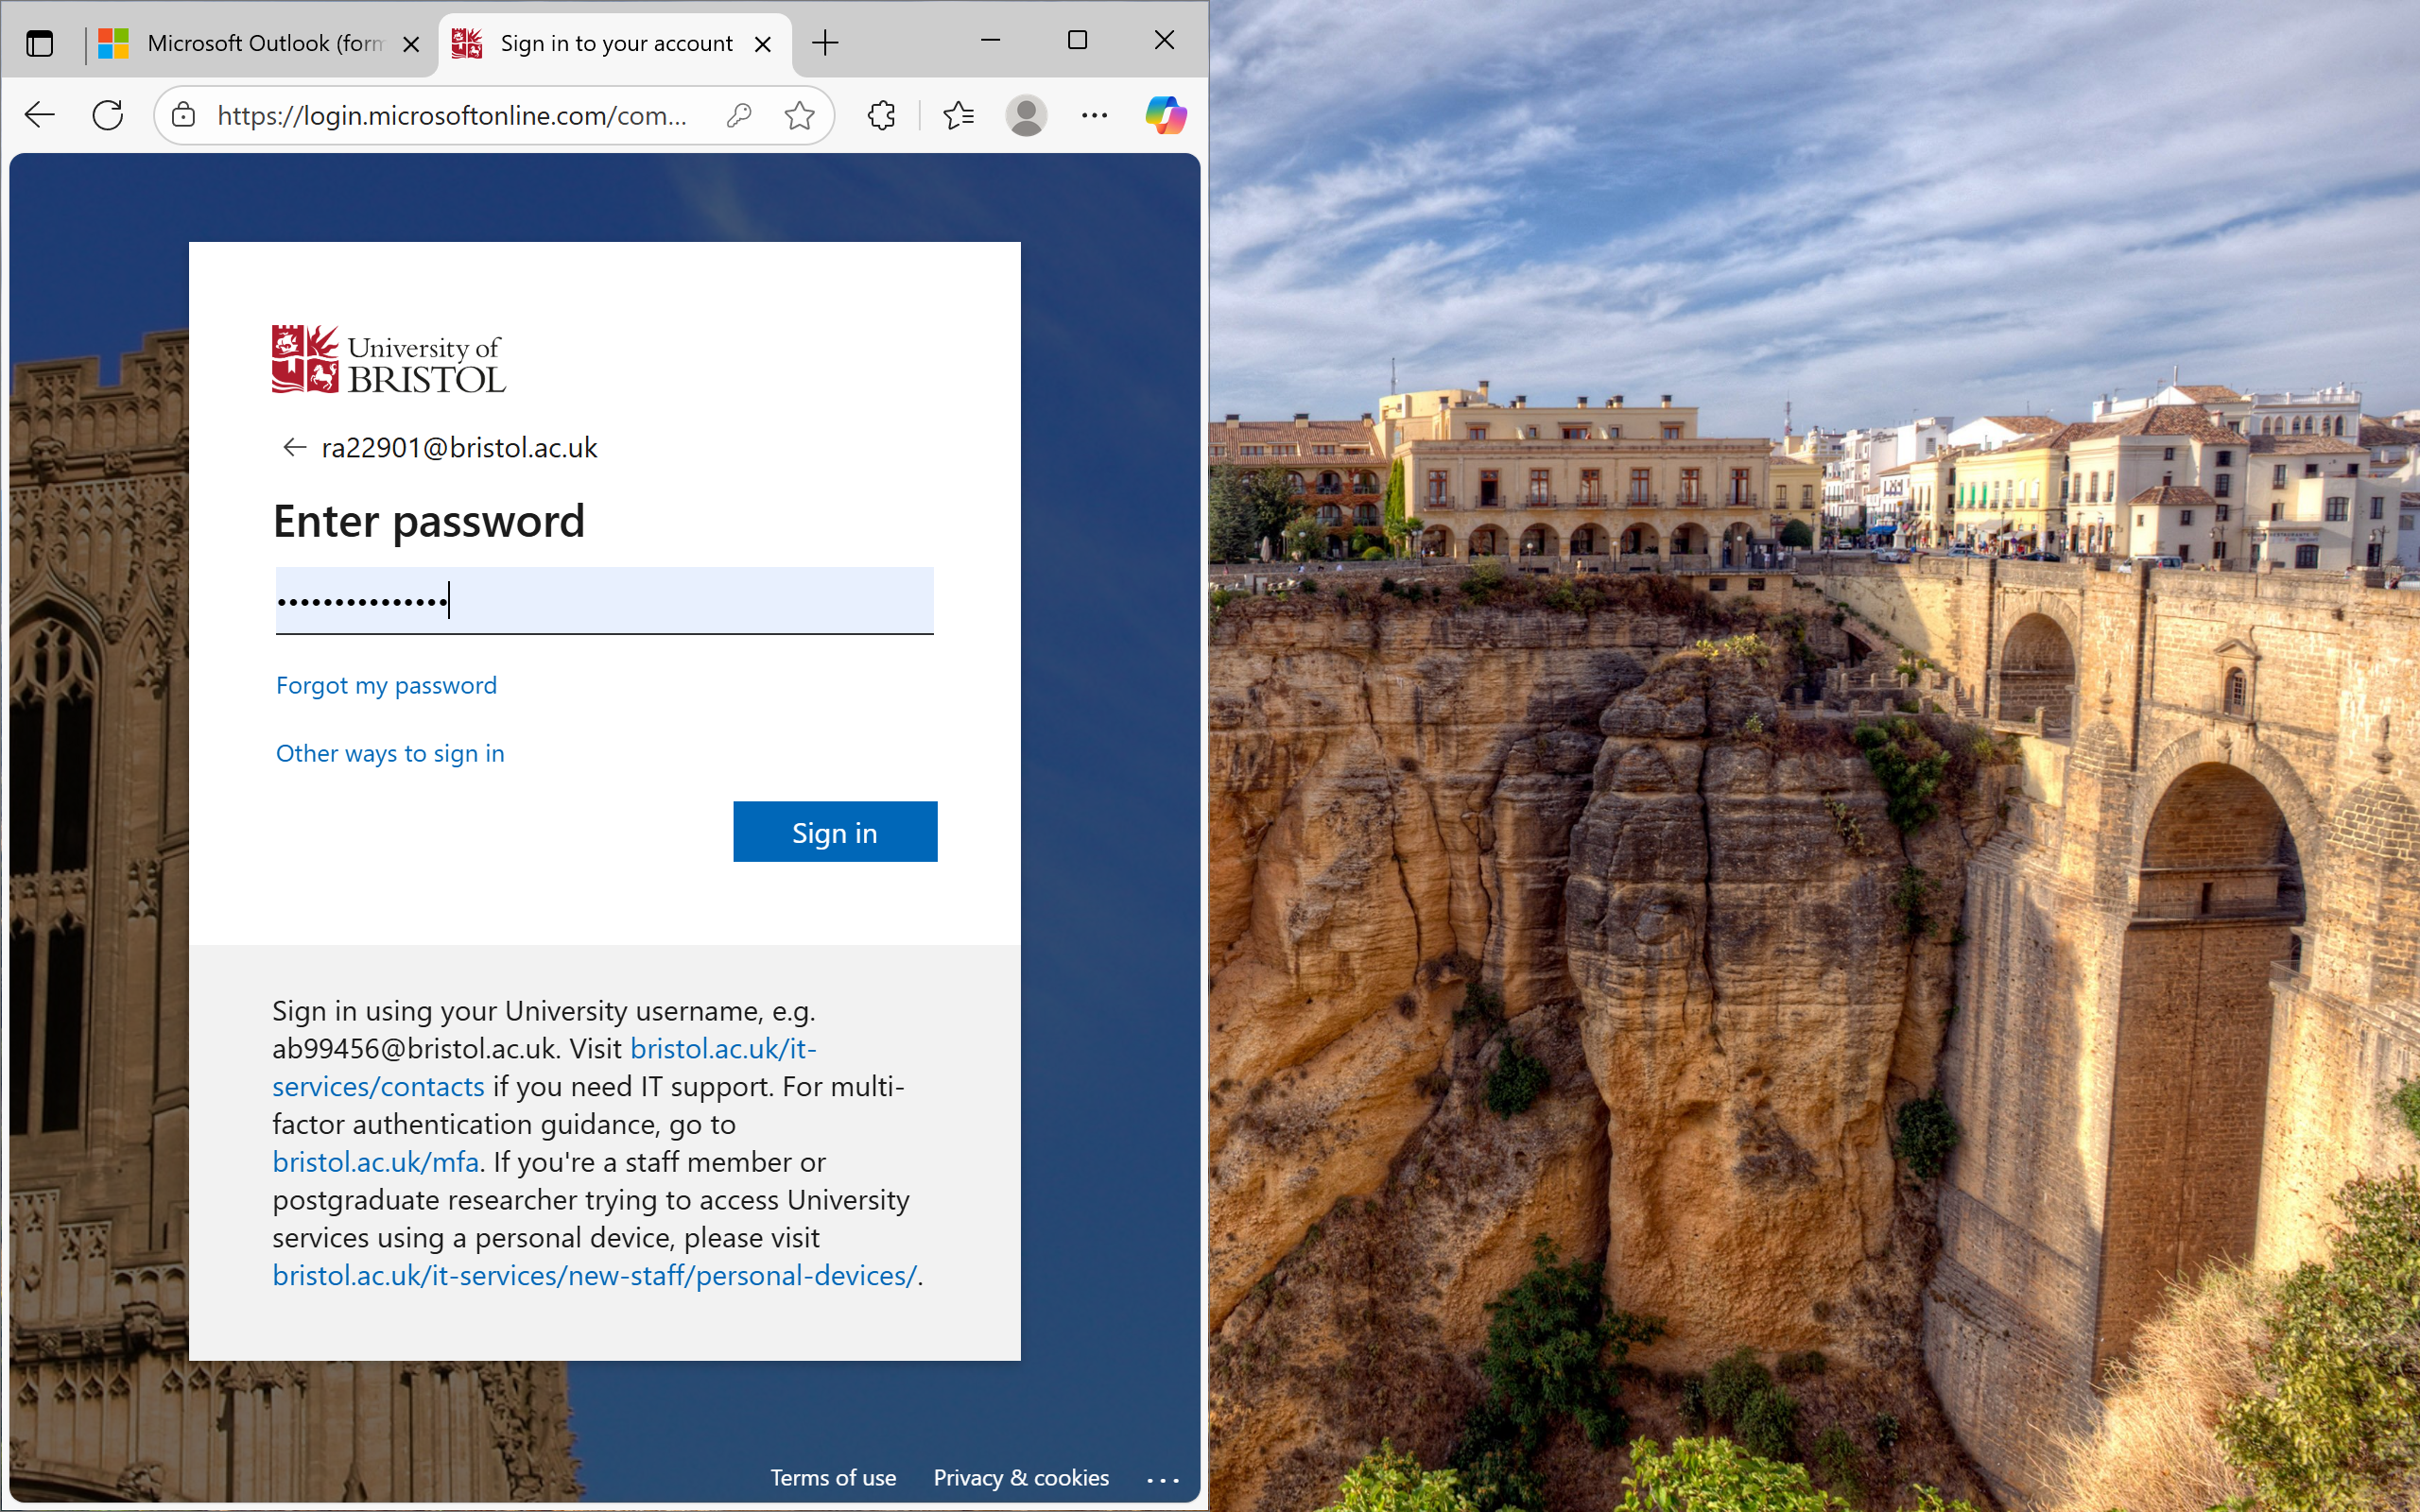
UI elements on screen:
"Desktop - window"
"Sign in to your account - window"
"System - menu bar - Contains commands to manipulate the window"
"System - menu item"
"title bar - value: Sign in to your account"
"Minimise - button - Moves the window out of the way"
"Maximise - button - Makes the window full screen"
"Close - button - Closes the window"
"Microsoft Outlook (formerly Hotmail): Free email and calendar | Microsoft 365 - window"
"System - menu bar - Contains commands to manipulate the window"
"System - menu item"
"title bar"
"Minimise - button - Moves the window out of the way"
"Maximise - button - Makes the window full screen"
"Close - button - Closes the window"
"window"
"Taskbar - pane"
"pane"
"Running applications - pane"
"window"
"UI element"
"window"
"UI element"